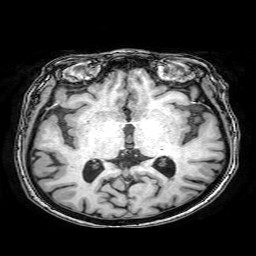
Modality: T1w
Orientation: coronal
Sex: female
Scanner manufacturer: philips
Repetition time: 0.008132 s
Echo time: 0.00372 s